Interaction volume radius: 5 \u00c5
Interaction volume height: 35 \u00c5
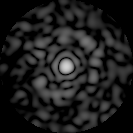
Disorder parameter: 0.776